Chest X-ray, PA view. Patient: 44 years old, sex M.
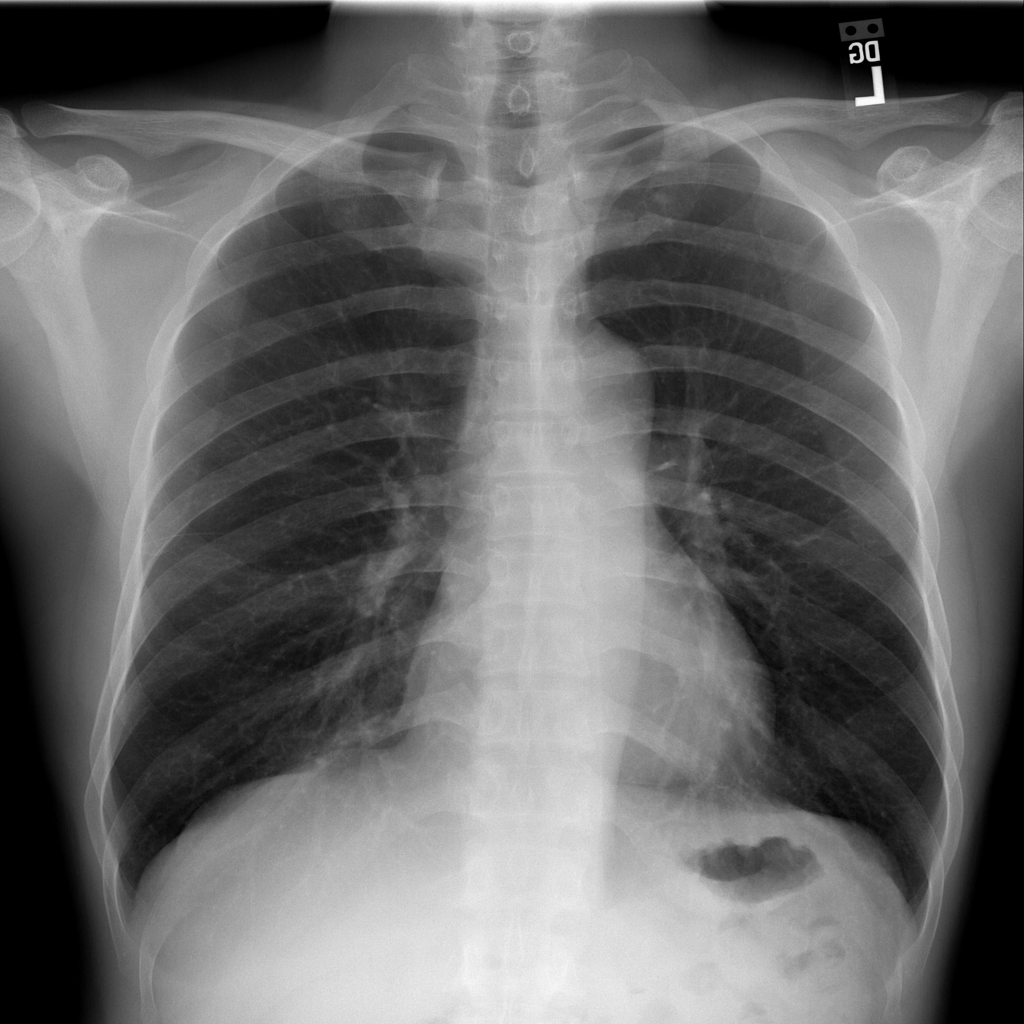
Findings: No Finding